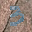
Label: 3